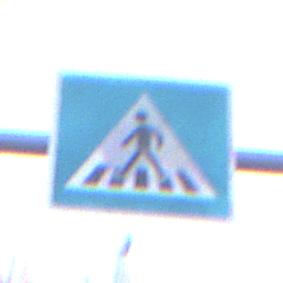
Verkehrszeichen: FussgaengerueberwegRechts
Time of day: SunriseSunset
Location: Outdoor (Urban)
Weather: Clear
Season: NotSpecified
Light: Natural